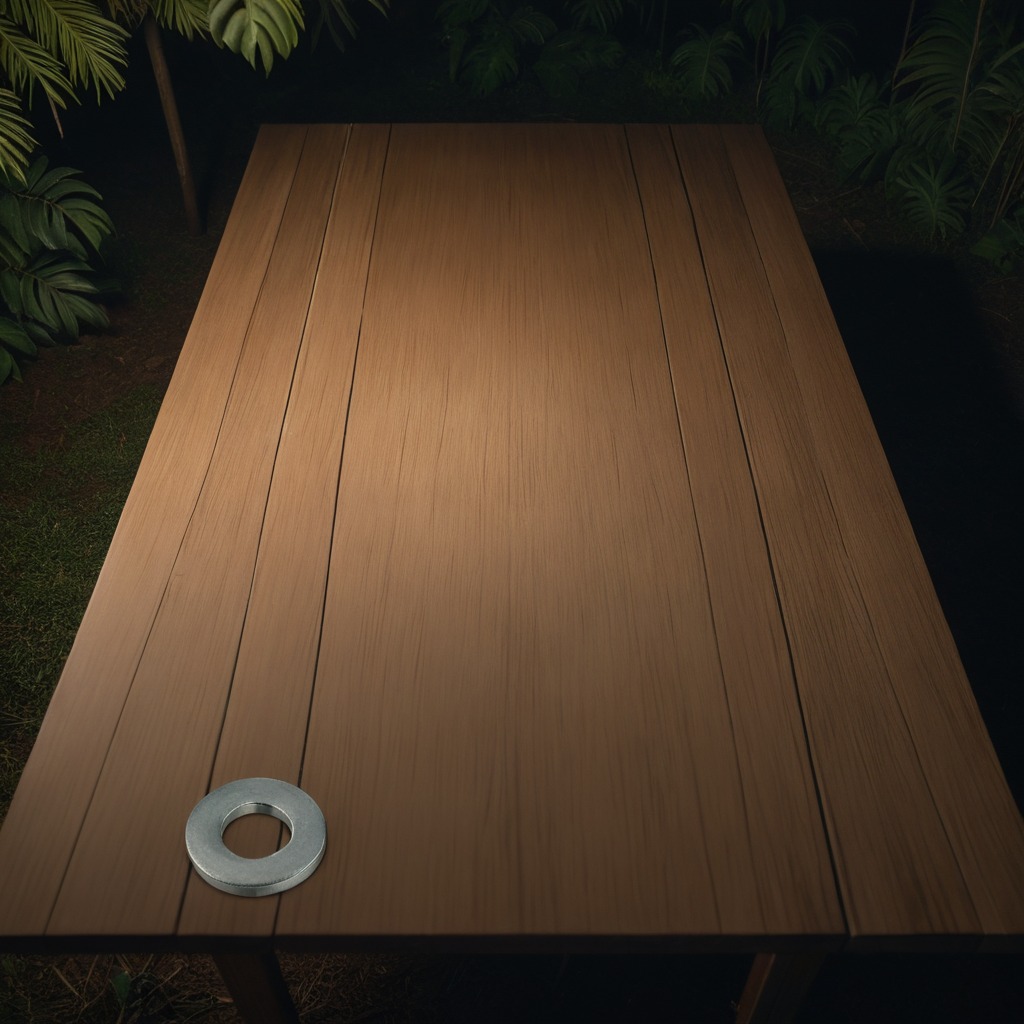
A flat metal washer is lying on a wooden table inside a jungle field workshop tent at night dim ambient light soft shadows worn but